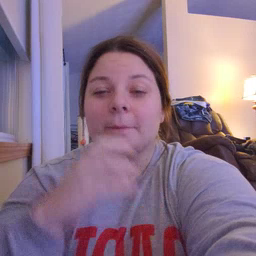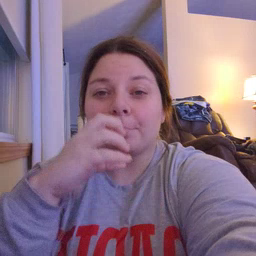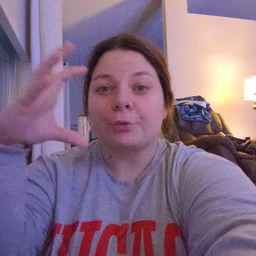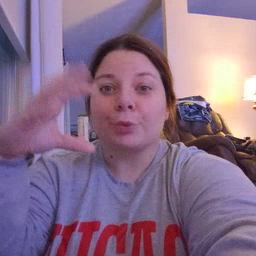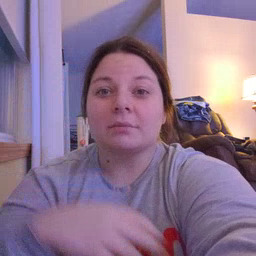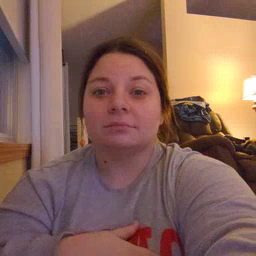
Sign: balloon